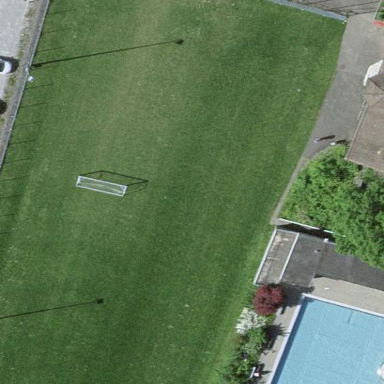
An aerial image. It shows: Grass pitch used for soccer.